Aerial crown-view tile of a tropical tree (Barro Colorado Island, Panama), acquired 20240918:
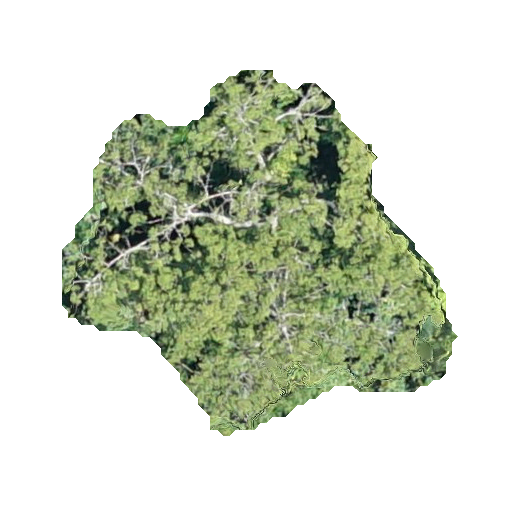
Species: Ceiba pentandra
GBIF accepted scientific name: Ceiba pentandra
Crown area: 142.16 m²